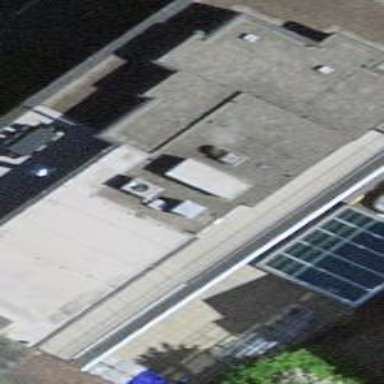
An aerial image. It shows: Hospital building.